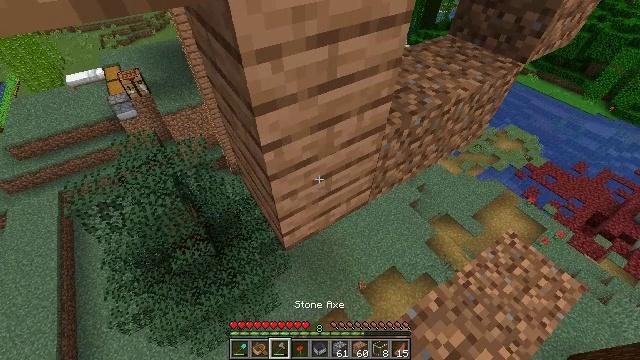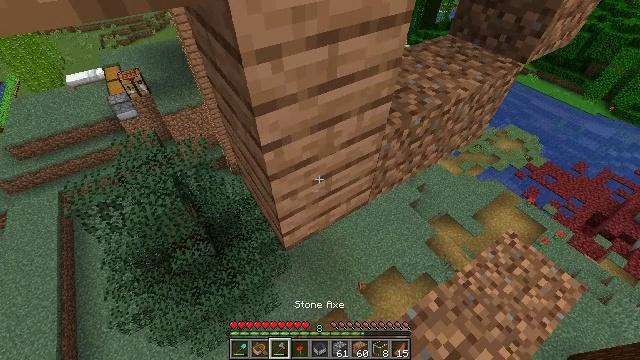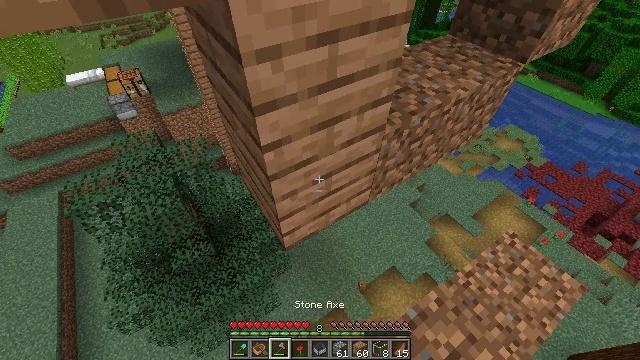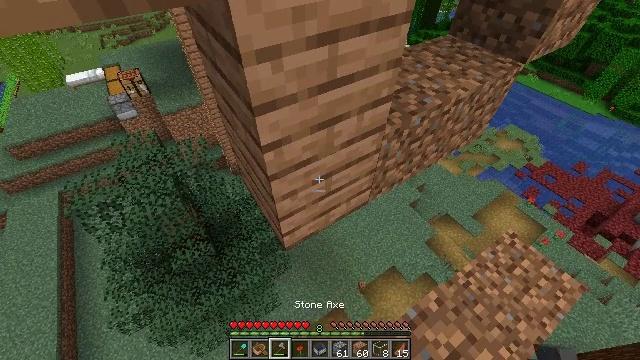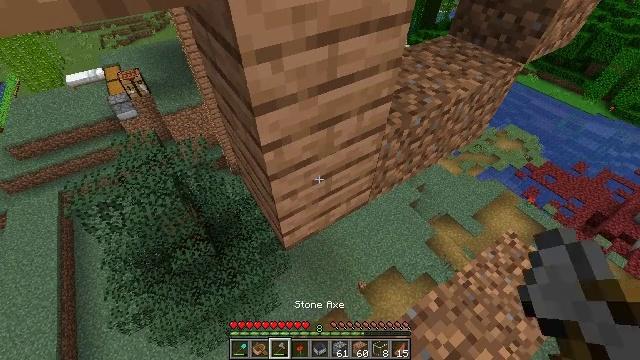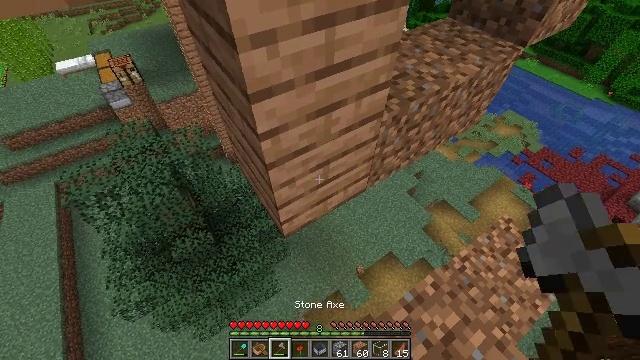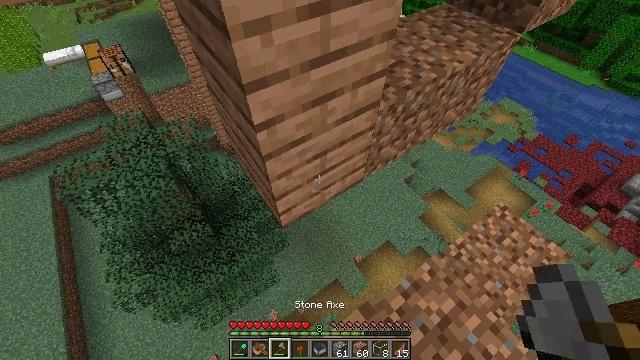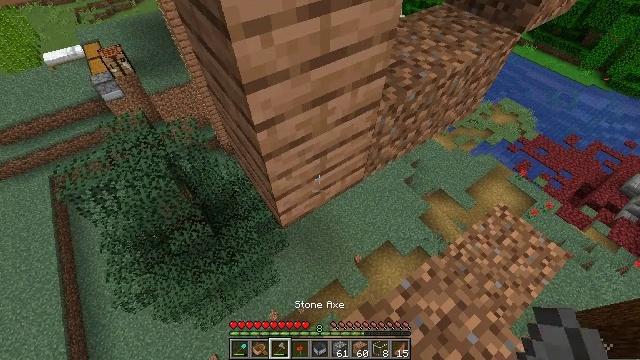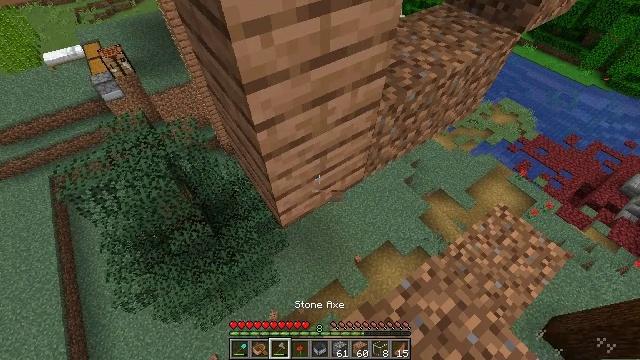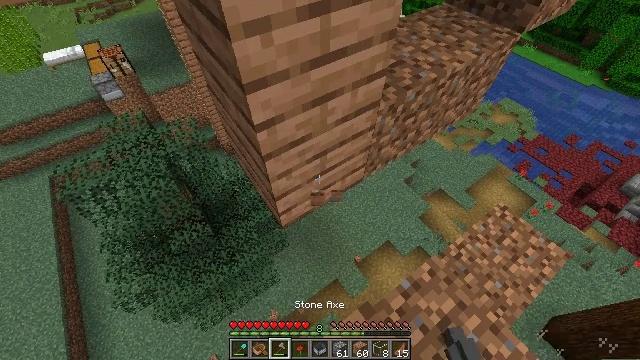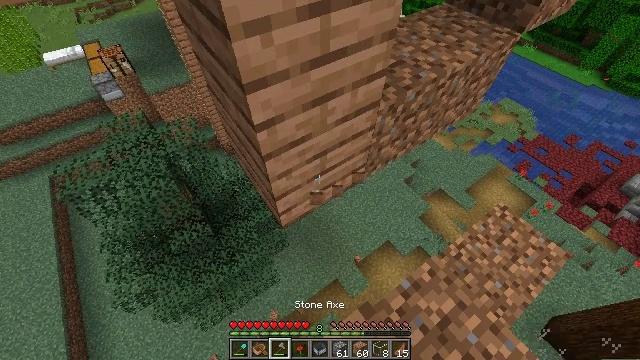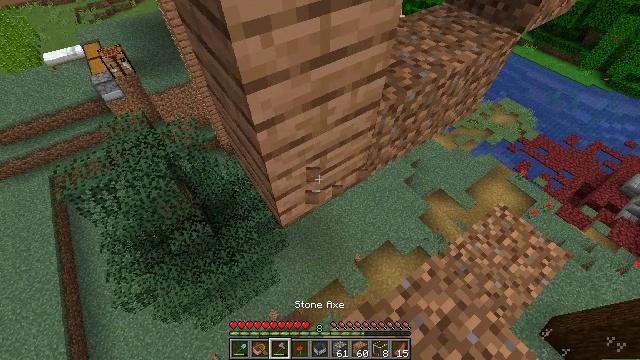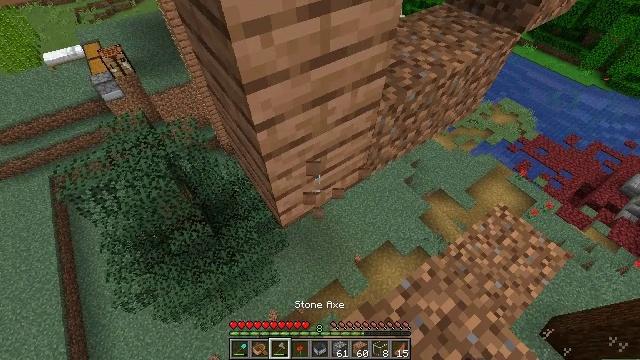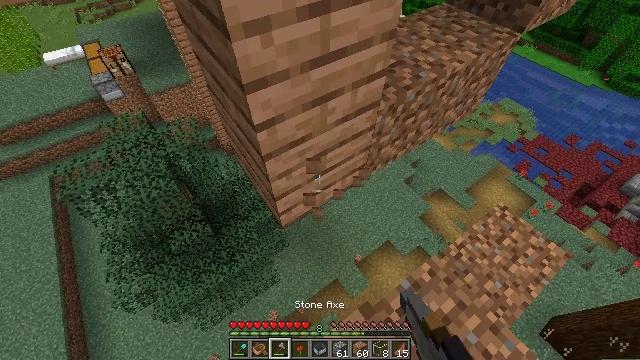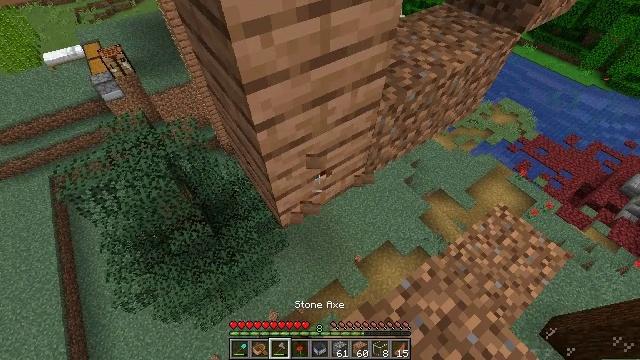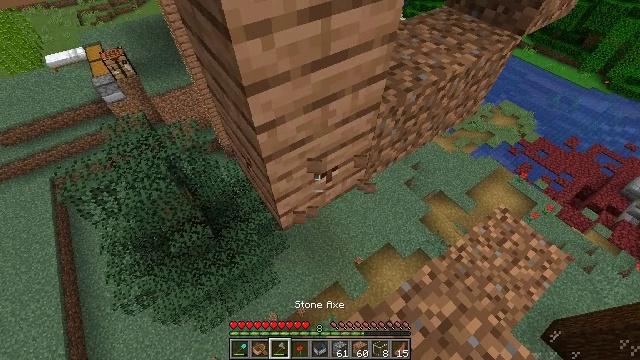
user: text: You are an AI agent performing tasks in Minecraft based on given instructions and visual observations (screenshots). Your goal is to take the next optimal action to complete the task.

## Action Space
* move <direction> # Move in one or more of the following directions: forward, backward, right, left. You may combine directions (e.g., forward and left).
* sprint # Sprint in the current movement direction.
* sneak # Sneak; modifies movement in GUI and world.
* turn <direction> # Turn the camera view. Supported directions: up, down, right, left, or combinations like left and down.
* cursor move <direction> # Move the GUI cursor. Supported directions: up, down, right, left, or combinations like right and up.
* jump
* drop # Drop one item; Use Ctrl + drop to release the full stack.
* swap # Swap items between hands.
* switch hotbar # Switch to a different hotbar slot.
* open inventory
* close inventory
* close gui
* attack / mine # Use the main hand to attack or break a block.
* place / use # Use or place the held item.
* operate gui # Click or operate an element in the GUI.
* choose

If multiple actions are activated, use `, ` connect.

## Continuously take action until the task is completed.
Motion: motion action
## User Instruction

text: Retrieve jungle planks by mining.
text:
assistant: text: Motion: sneak
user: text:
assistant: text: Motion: sneak
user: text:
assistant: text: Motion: sneak
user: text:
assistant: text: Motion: sneak
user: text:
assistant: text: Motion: sneak, turn down
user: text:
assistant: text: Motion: sneak, turn right and down
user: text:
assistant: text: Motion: sneak
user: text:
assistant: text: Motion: sneak, attack / mine
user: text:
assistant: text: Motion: sneak, attack / mine
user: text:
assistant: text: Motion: sneak, attack / mine
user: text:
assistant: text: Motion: sneak, attack / mine
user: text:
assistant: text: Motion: sneak, attack / mine
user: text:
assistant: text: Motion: sneak, attack / mine
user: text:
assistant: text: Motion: sneak, attack / mine
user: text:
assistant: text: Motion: sneak, attack / mine
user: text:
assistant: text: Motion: sneak, attack / mine
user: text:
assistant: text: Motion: sneak, attack / mine
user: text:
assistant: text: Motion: sneak, attack / mine
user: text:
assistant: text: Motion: sneak, attack / mine
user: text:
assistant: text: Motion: sneak, attack / mine
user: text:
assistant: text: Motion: sneak, attack / mine
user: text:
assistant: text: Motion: sneak, attack / mine
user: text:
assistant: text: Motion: sneak, attack / mine
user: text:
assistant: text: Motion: sneak, attack / mine
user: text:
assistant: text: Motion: sneak, attack / mine
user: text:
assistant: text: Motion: sneak, attack / mine
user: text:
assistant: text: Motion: sneak, attack / mine
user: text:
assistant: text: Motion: sneak, attack / mine
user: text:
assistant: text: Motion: sneak, attack / mine
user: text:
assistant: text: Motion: sneak, attack / mine